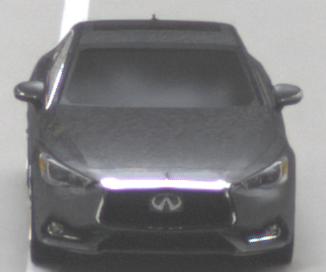
Make: Infiniti
Model: Q60 2.0t
Detailed model: Q60 (V37)
Model produced from: 2016/10
Model produced until: 2018/08
Doors: 2
Color: gray
Road condition: dry road
Daytime: midday
Contrast: medium contrast